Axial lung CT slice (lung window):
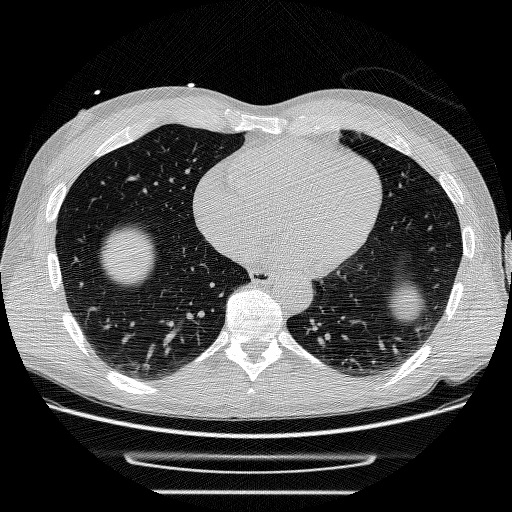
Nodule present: no